Question: I'm trying to get the duration and frame count from animated gif files so I can calculate the average framerate of the gif and then convert it to a video.
I came across this image recently during my testing and it seems to make everything believe it has a 0ms duration.

Why? How can I find the real duration?
So far I've tried:
- <URL> which uses the Python Imaging Library-
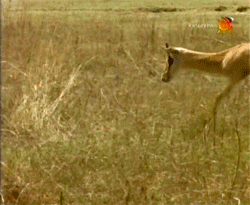
Answer: The actual duration of this GIF animation zero seconds. It has 41 frames, and each of them has a frame duration of zero. (It also has a malformed XMP record, but that's irrelevant here.)
An infinite frame rate is obviously quite stupid, and there's no reason why your browser should even bother trying to display it. What in fact happens is that your browser slows down the frame rate of GIF animations like this so that they can actually be displayed sensibly without tying up your processor or giving you epileptic seizures.
There's no specific standard behaviour, but generally any GIF with a frame delay of less than 0.05 or 0.06 seconds per frame is liable to be be slowed down by web browsers.
<URL>
<URL>